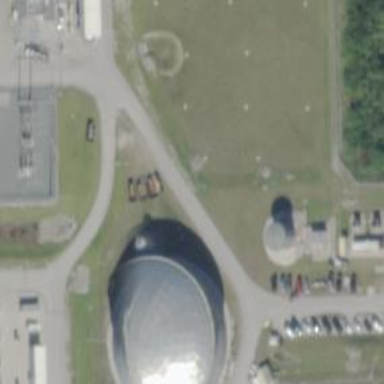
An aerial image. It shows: Storage tank that is man-made.